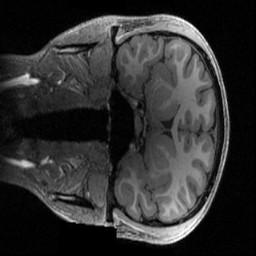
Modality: T1w
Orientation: coronal
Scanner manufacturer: siemens
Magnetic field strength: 3 T
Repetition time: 2.4 s
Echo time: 0.00222 s